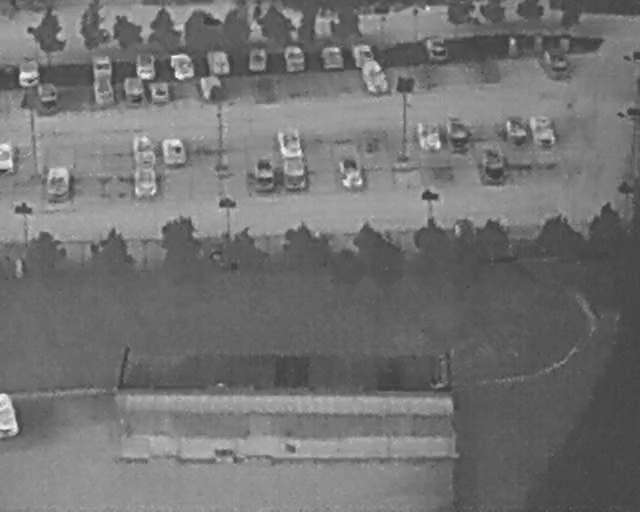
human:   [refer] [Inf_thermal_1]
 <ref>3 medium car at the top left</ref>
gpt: <box>[[1, 11, 7, 15, 2], [19, 26, 25, 31, 176], [24, 26, 29, 32, 173]]</box>